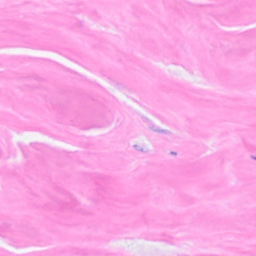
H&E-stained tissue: Breast